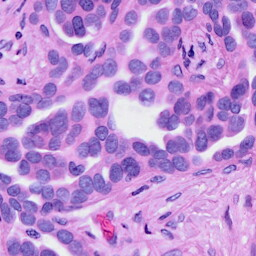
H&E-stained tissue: Ovarian